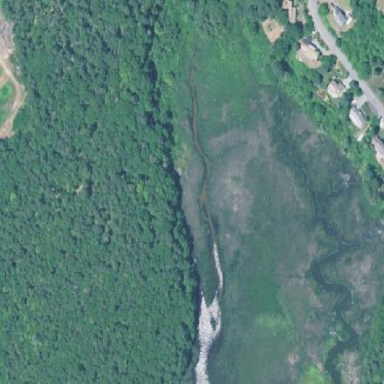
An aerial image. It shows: Beautiful wet meadow natural wetland.